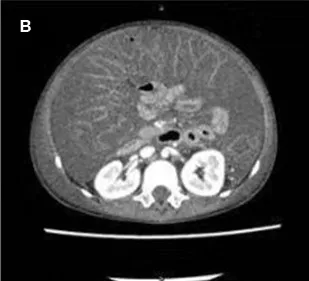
Massive ascites.
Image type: radiology (ct)